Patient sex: M
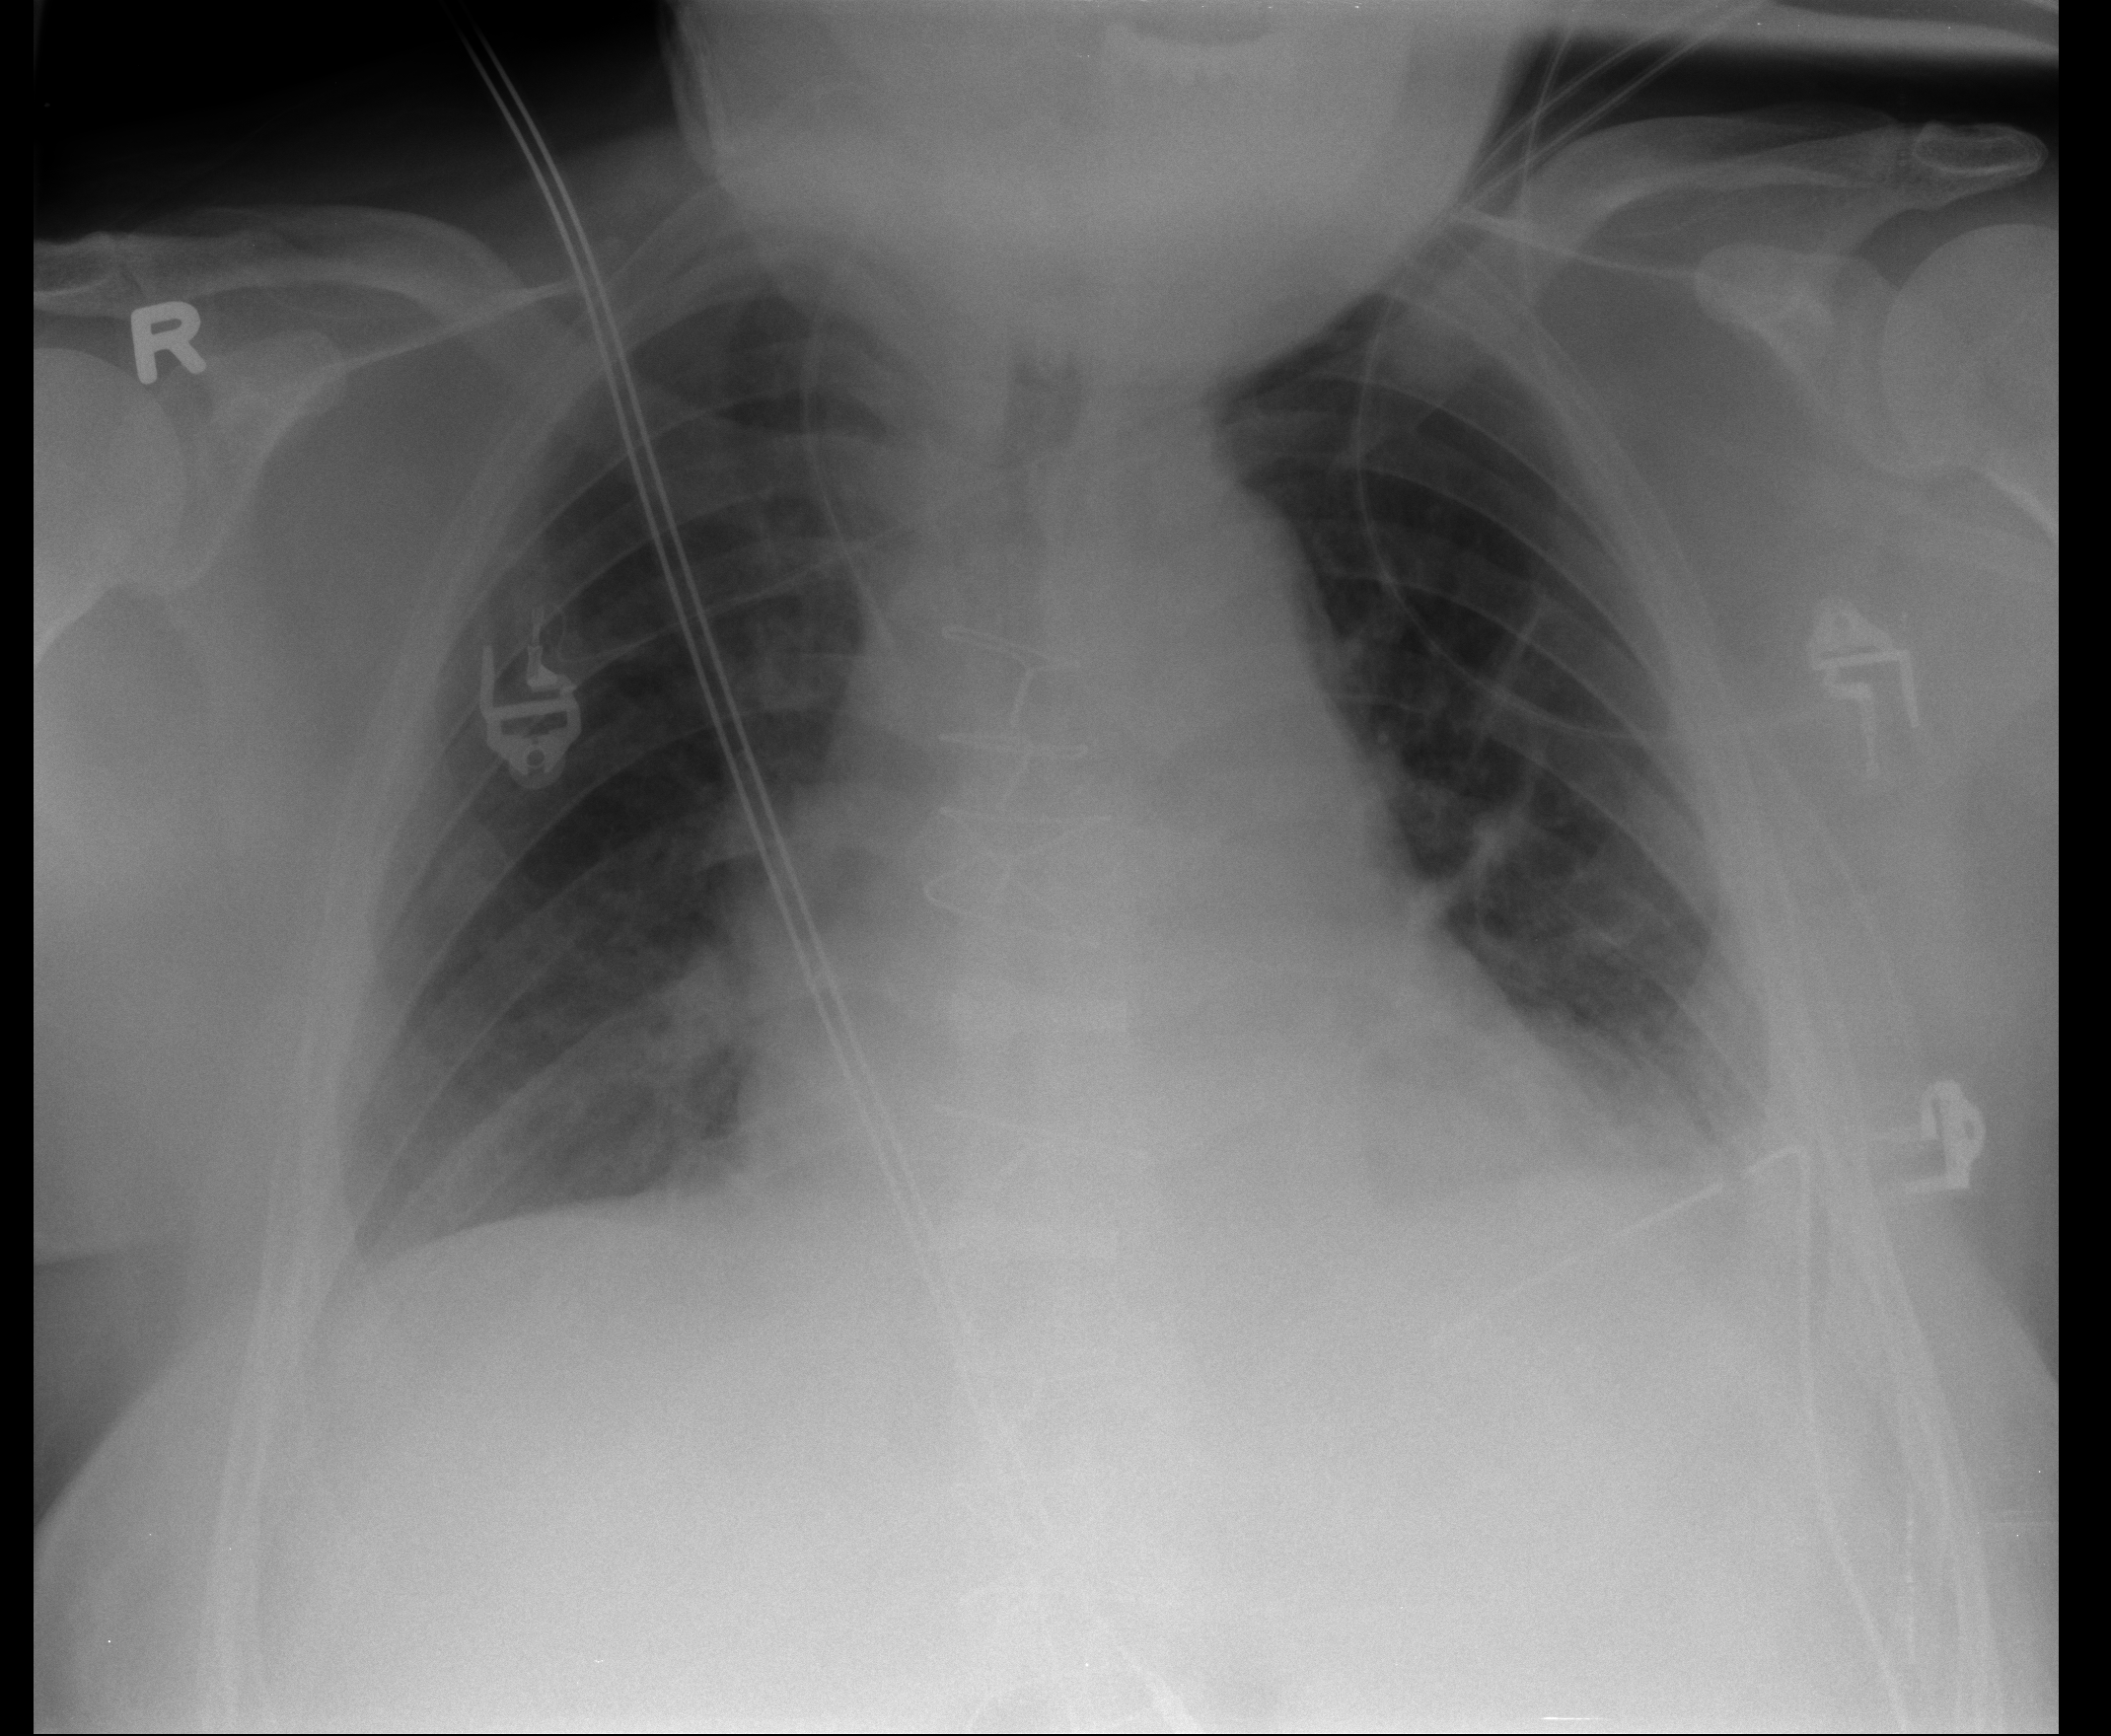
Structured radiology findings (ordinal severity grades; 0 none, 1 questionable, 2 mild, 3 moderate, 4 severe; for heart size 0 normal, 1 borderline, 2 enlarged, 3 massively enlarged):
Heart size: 2
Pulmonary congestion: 1
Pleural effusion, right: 0
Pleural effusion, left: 0
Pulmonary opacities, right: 0
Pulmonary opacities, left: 1
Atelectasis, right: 1
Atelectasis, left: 2